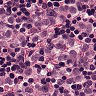
Metastatic tissue present: yes